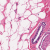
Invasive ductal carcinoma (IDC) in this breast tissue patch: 0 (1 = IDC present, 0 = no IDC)